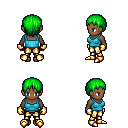
a pixel art fantasy rpg character, female body template, human, dark skin, teal pirate shirt, gold greaves, green plain hairstyle, gold gloves, gold boots, four views (front, back, left, right), 2x2 character sprite sheet, small pixel art, hard edges, no anti-aliasing